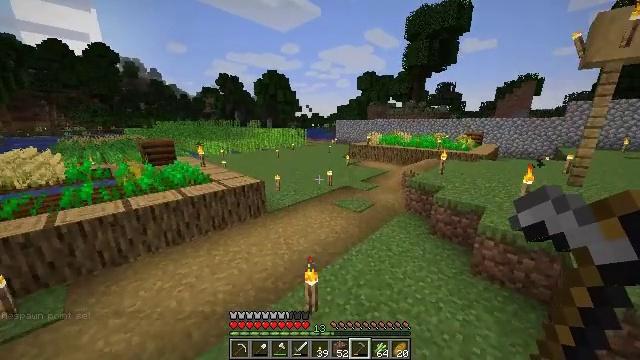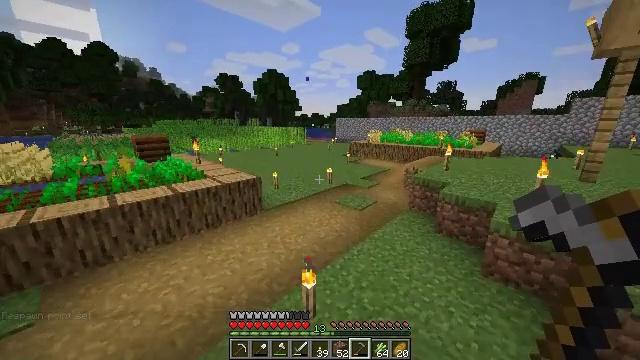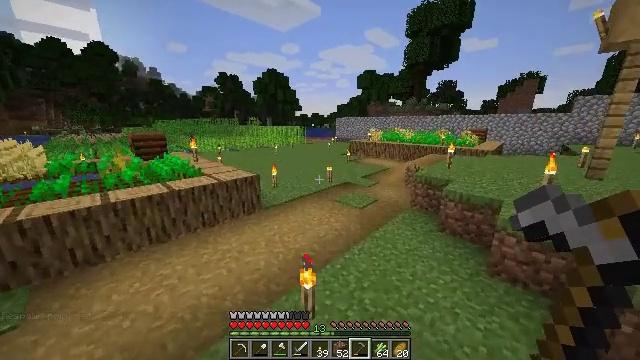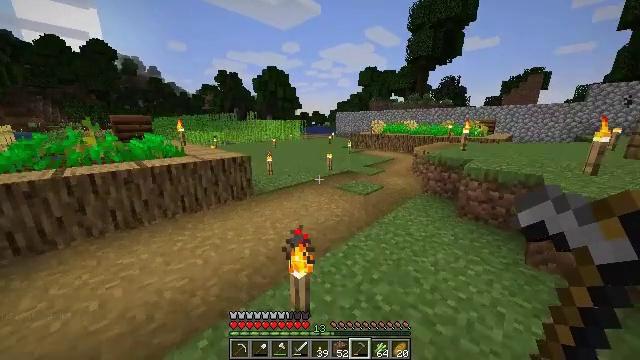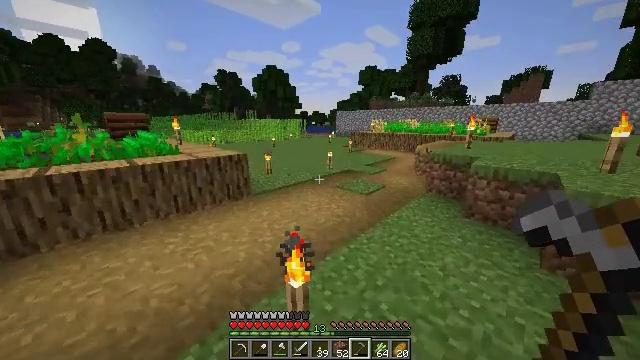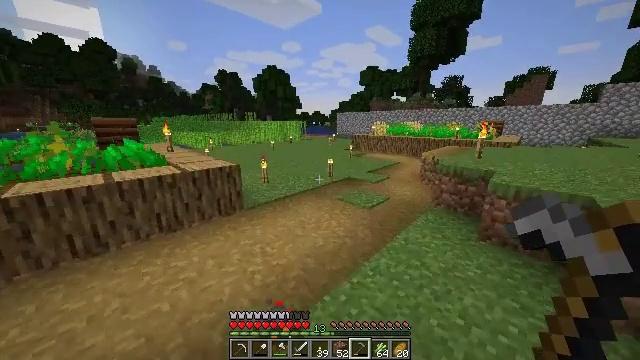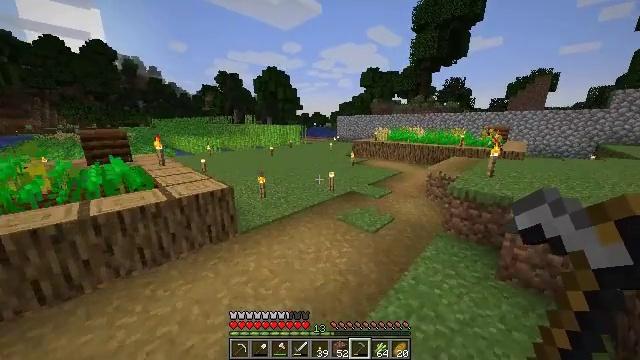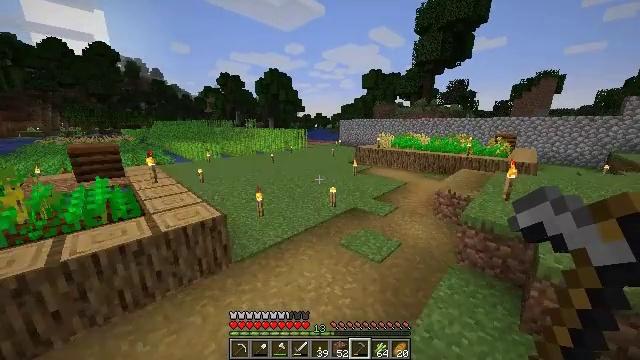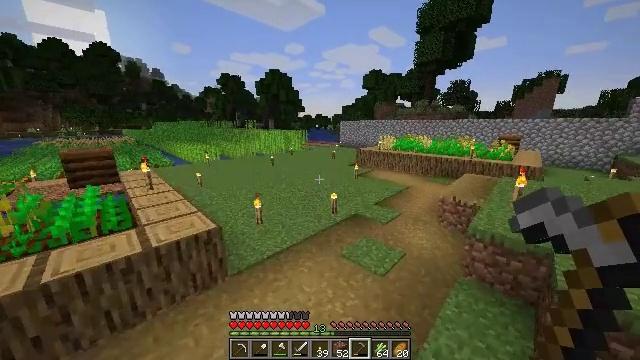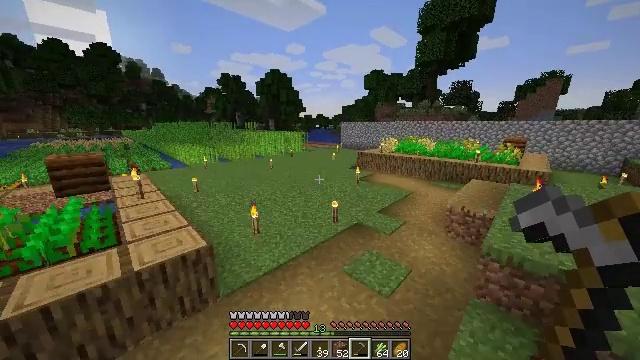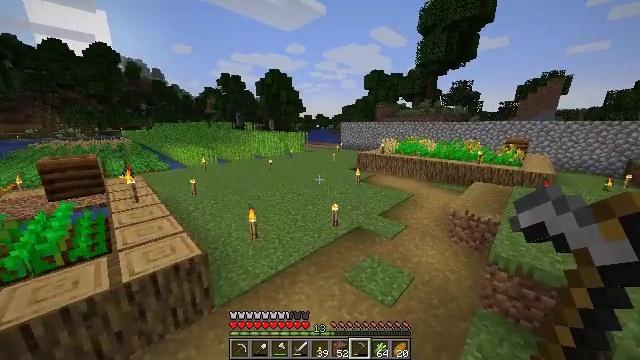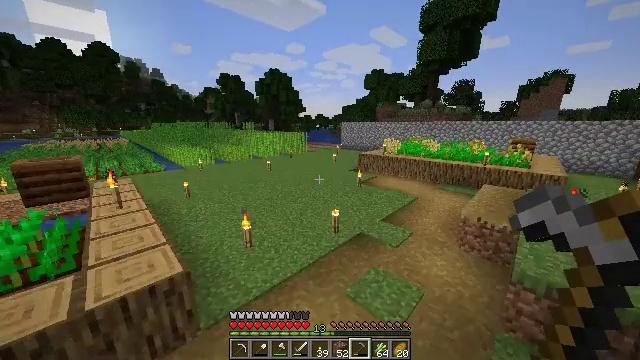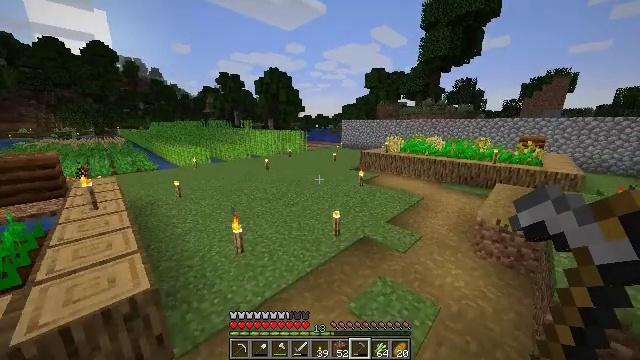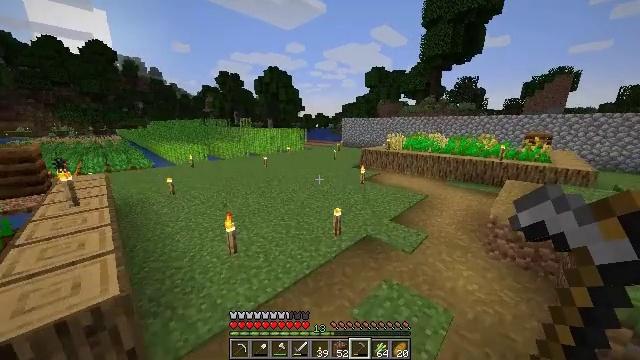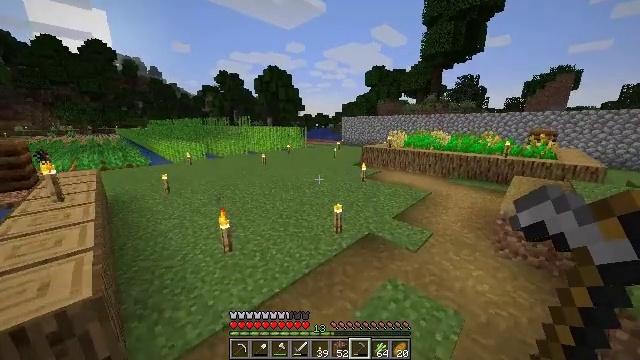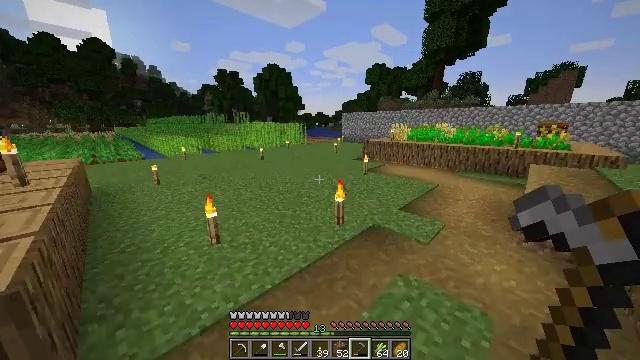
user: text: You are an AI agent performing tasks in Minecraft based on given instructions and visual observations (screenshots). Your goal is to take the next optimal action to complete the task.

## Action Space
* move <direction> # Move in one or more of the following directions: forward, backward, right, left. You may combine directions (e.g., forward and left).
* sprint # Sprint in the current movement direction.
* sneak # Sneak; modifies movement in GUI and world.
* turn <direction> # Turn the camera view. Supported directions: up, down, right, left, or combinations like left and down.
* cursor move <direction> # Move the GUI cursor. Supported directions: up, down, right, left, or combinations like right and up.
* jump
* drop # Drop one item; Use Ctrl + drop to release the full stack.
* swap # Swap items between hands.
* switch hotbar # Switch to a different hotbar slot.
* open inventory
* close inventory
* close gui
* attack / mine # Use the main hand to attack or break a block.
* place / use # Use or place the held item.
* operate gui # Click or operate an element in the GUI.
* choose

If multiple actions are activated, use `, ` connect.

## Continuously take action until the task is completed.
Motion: motion action
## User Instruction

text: Break the sugar cane.
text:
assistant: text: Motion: move forward, sprint, jump
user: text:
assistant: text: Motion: move forward, sprint, jump
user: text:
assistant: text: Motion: move forward, sprint, jump
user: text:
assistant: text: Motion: move forward, sprint, jump
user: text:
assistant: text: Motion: move forward, sprint, jump
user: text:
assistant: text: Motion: move forward, sprint, jump
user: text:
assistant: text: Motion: move forward, sprint, jump
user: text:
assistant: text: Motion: move forward, sprint, jump
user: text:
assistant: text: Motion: move forward, sprint, jump
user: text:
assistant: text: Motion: move forward, sprint, jump
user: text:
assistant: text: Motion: move forward, sprint, jump
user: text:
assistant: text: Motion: move forward, sprint, jump
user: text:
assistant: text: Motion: move forward, sprint, jump
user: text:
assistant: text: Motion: move forward, sprint, jump
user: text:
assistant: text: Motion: move forward, sprint, jump
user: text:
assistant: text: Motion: move forward, sprint, jump
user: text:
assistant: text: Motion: move forward, sprint, jump
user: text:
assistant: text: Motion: move forward, sprint, jump
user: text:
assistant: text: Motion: move forward, sprint, jump
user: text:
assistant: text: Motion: move forward, sprint, jump
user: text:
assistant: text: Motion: move forward, sprint, jump
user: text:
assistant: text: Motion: move forward, sprint, jump
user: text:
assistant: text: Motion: move forward, sprint, jump
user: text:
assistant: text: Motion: move forward, sprint, jump
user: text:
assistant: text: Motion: move forward, sprint, jump
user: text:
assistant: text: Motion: move forward, sprint, jump
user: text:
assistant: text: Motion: move forward, sprint, jump
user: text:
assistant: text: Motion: move forward, sprint, jump
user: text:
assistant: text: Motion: move forward, sprint, jump
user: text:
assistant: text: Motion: move forward, sprint, turn left, jump